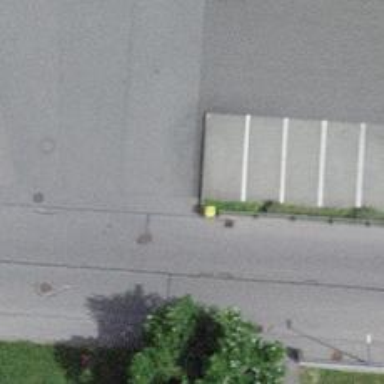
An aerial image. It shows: Post box.